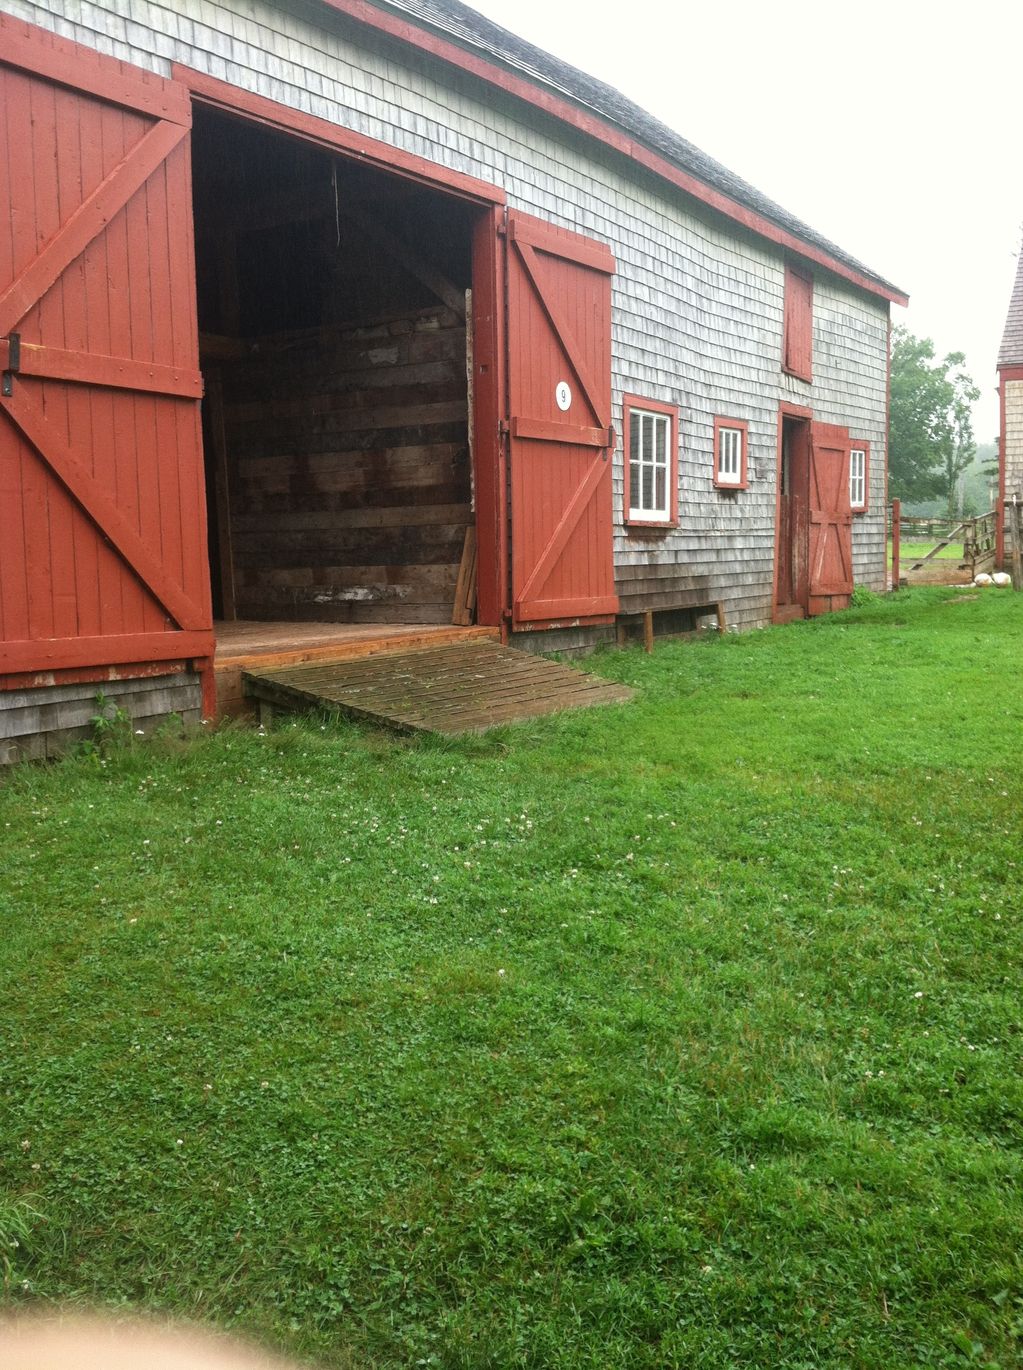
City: charlottetown